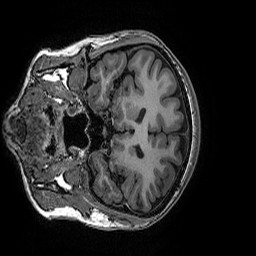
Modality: T1w
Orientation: coronal
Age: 35
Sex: female
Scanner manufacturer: ge
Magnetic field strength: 3 T
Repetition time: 0.008184 s
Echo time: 0.003192 s